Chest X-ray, AP view. Patient: 41 years old, sex F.
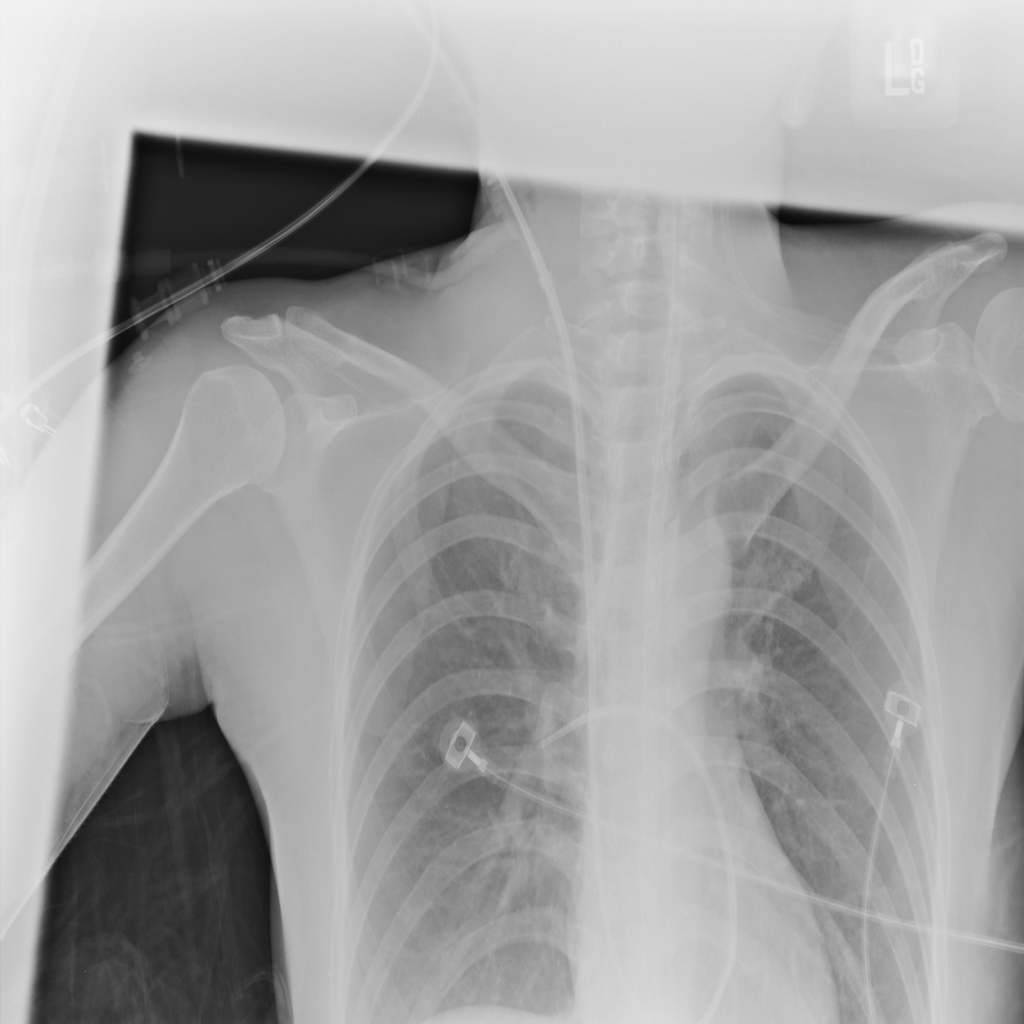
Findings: No Finding